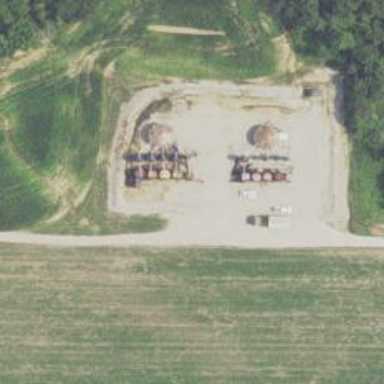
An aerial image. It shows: Storage tank with man-made structure.